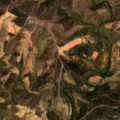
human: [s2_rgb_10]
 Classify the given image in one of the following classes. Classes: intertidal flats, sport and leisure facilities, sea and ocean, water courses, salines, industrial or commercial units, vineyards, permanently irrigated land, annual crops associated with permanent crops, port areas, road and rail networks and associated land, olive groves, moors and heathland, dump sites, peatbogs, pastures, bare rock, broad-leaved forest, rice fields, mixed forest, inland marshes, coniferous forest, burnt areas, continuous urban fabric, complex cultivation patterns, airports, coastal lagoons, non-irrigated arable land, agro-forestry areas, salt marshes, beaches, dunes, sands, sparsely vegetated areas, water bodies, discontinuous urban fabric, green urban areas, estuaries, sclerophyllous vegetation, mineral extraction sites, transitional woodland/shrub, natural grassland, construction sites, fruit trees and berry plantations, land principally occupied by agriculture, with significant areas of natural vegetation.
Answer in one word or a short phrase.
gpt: olive groves, land principally occupied by agriculture, with significant areas of natural vegetation, broad-leaved forest, mixed forest, transitional woodland/shrub